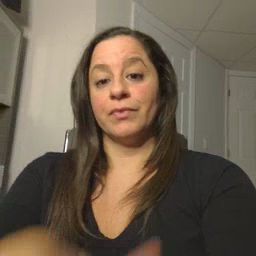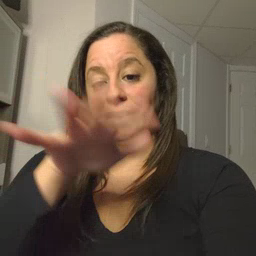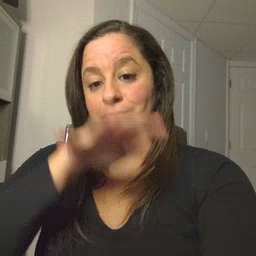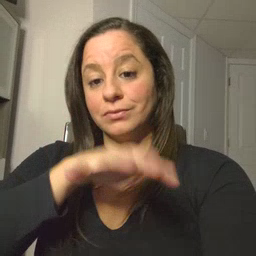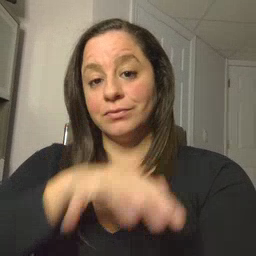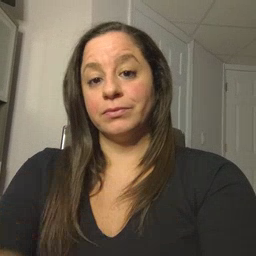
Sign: alligator